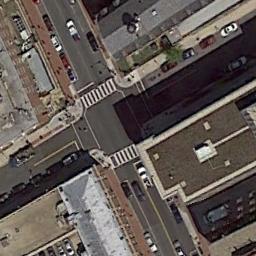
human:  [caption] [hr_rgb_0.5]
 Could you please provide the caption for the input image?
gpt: There are some houses near the crossroads .

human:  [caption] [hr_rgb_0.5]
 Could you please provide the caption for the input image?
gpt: There are numerous buildings of different shapes and sizes beside the intersection .

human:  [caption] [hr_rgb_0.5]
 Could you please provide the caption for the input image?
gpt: There are several moving vehicles on the road at the intersection, There are many buildings and some trees around the intersection, And many cars are parked in the open space beside the intersection .

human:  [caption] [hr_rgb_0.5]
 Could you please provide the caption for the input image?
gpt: An intersection with normal traffic is between some buildings .

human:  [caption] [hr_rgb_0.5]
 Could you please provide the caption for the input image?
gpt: There are two brown buildings beside the intersection .